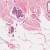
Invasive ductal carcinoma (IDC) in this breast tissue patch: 0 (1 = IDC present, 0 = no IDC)